Question: I am struggling to find the row number from a list of values that matches a set of values of a range from different worksheets.

'''
Sub findmyrow()
Dim myrange As Range
Dim myrow As Long
Dim mysheet As Worksheet
Set myrange = ThisWorkbook.Sheets("Sheet2").Range("A1:Z1")
myrow = ThisWorkbook.Sheets("Sheet1").Range("A1:Z1000").Find(What:=myrange, LookIn:=xlValues).ROW
Debug.Print myrow
End Sub
'''
The code only matches the value of the first column of 'Sheet2' = A and not 'A B' against the result found in the list of 'Sheet1'.
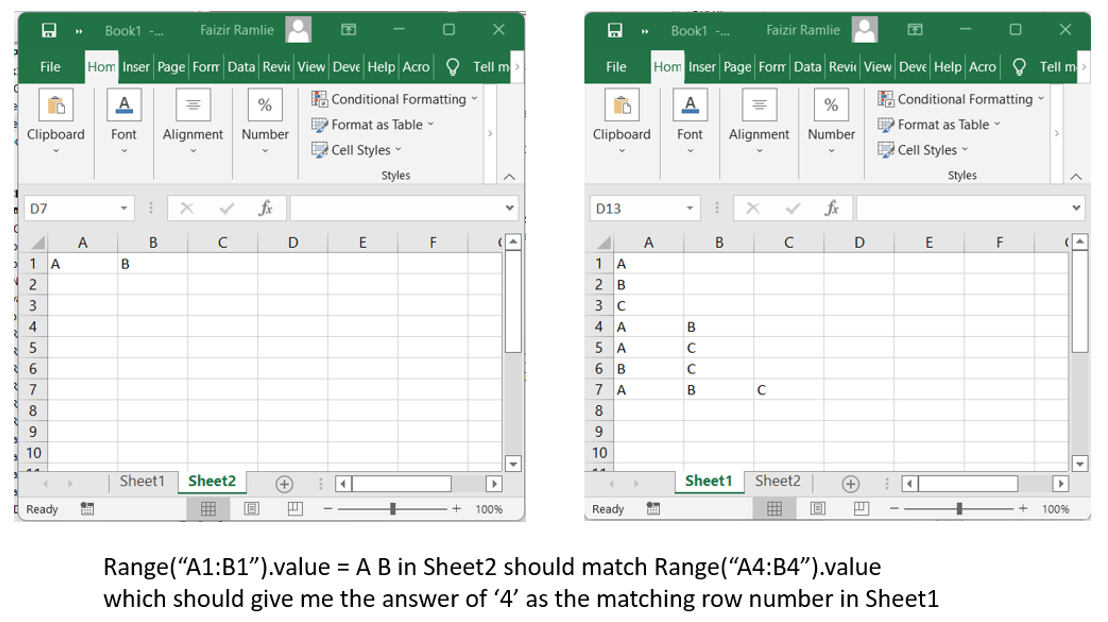
Answer: I don't think that 'find' can do that job as it only takes one value to find.
Maybe one of the formula-masters here on Stackoverflow have a better solution.
With VBA you can do it this way:
'''
Option Explicit
Public Sub test_getRow()
Dim rgFind As Range, rgLookup As Range
With ThisWorkbook
Set rgFind = .Worksheets("Sheet2").Range("A1:Z1")
Set rgLookup = .Worksheets("Sheet1").Range("A1:Z1000")
End With
Debug.Print getRow(rgFind, rgLookup)
End Sub
'This is the generic routine to find the row
Public Function getRow(rgFind As Range, rgLookup As Range) As Long
'First check the input ranges
If rgFind.Columns.Count > rgLookup.Columns.Count Then
MsgBox "Number of columns of rgFind have to be less or equal to the number of columns of rgLookup.", vbExclamation
Exit Function
ElseIf rgFind.Rows.Count > 1 Then
MsgBox "rgFind has to be a single row.", vbExclamation
Exit Function
End If
'use arrays of values to increase performance
Dim arrFind As Variant: arrFind = rgFind.Value
Dim arrLookup As Variant: arrLookup = rgLookup.Value
Dim rowL As Long
Dim colF As Long
Dim rowMatch As Long
For rowL = 1 To UBound(arrLookup, 1)
'checking each row of the lookup range
For colF = 1 To UBound(arrFind, 2)
'now compare each value of the lookup row to each value of the find row
If arrFind(1, colF) = arrLookup(rowL, colF) Then
'if equal store current row
rowMatch = rowL
Else
'if not reset rowMatch and exit for-loop as this row can't match anylonger
rowMatch = 0
Exit For
End If
Next
If rowMatch > 0 Then Exit For 'we found the row
Next
getRow = rowMatch
End Function
'''